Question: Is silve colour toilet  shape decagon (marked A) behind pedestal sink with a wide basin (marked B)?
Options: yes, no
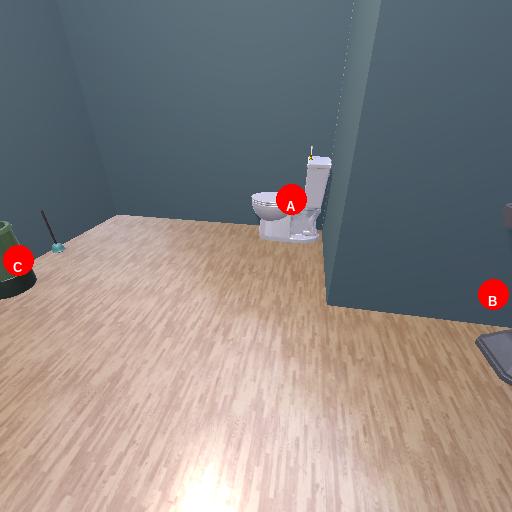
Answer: yes